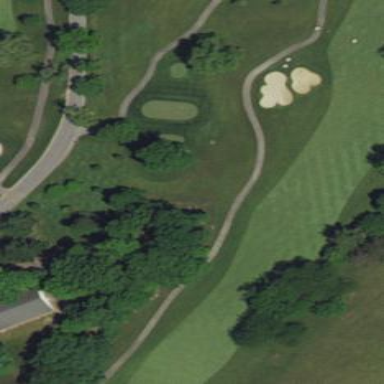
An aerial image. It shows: Golf fairway surrounded by grass.